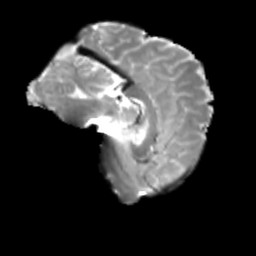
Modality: T2w
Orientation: sagittal
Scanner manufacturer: siemens
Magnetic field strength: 3 T
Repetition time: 4 s
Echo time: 0.0594 s